Question: I have a very large String. It can be seen here:
<URL>
I want to split this string using the regex 3.8
When I search this string using notepad, I find two instances of 3.8.
Therefore, I would expect the array which is returned to have a length of 3.
'''
System.err.println(convertPdfToText(save).split("3.8").length);
'''
However, calling this with convertPdfToText fetching this String has a length of 4?

I do not understand this at all in the slightest. Can anybody tell me what is going on because this is changing the behaviour of my program massively.
Thanks in advance
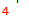
Answer: The '.' character is a special character in regex which literally means "any character". So you're basically looking for '3[anything]8', and a quick regex search shows that there is indeed 3 matches for that. Two are the valid "3.8" strings you were actually looking for. Your unintended match is located at the end of this string:
The solution is simply to use the '.' literal instead by escaping the character with backslashes:
'''
System.err.println(convertPdfToText(save).split("3\.8").length);
'''